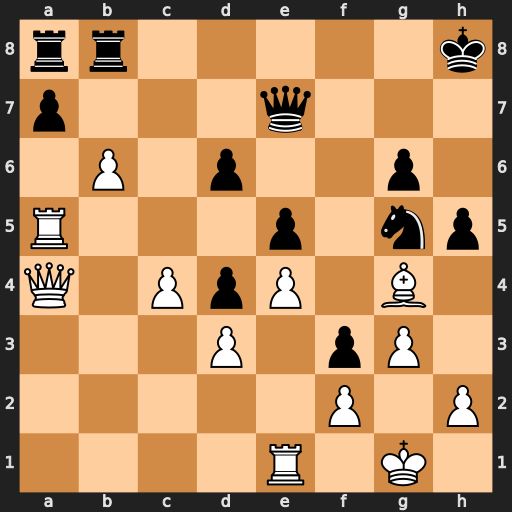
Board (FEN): rr5k/p3q3/1P1p2p1/R3p1np/Q1PpP1B1/3P1pP1/5P1P/4R1K1
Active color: w
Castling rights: -
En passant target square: -
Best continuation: Rxa7 Rxa7 bxa7 Ra8 Bd7